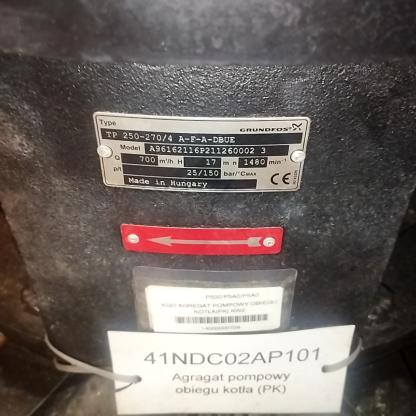
Klasa: tabliczka-znamionowa